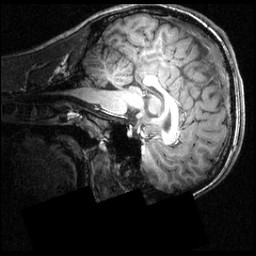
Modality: T1w
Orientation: sagittal
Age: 18
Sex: male
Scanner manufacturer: siemens
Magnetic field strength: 3.951 T
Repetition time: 1.5 s
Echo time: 0.00335 s